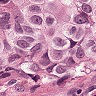
Metastatic tissue present: yes